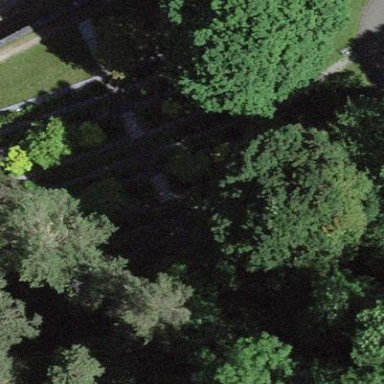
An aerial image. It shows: Graveyard.